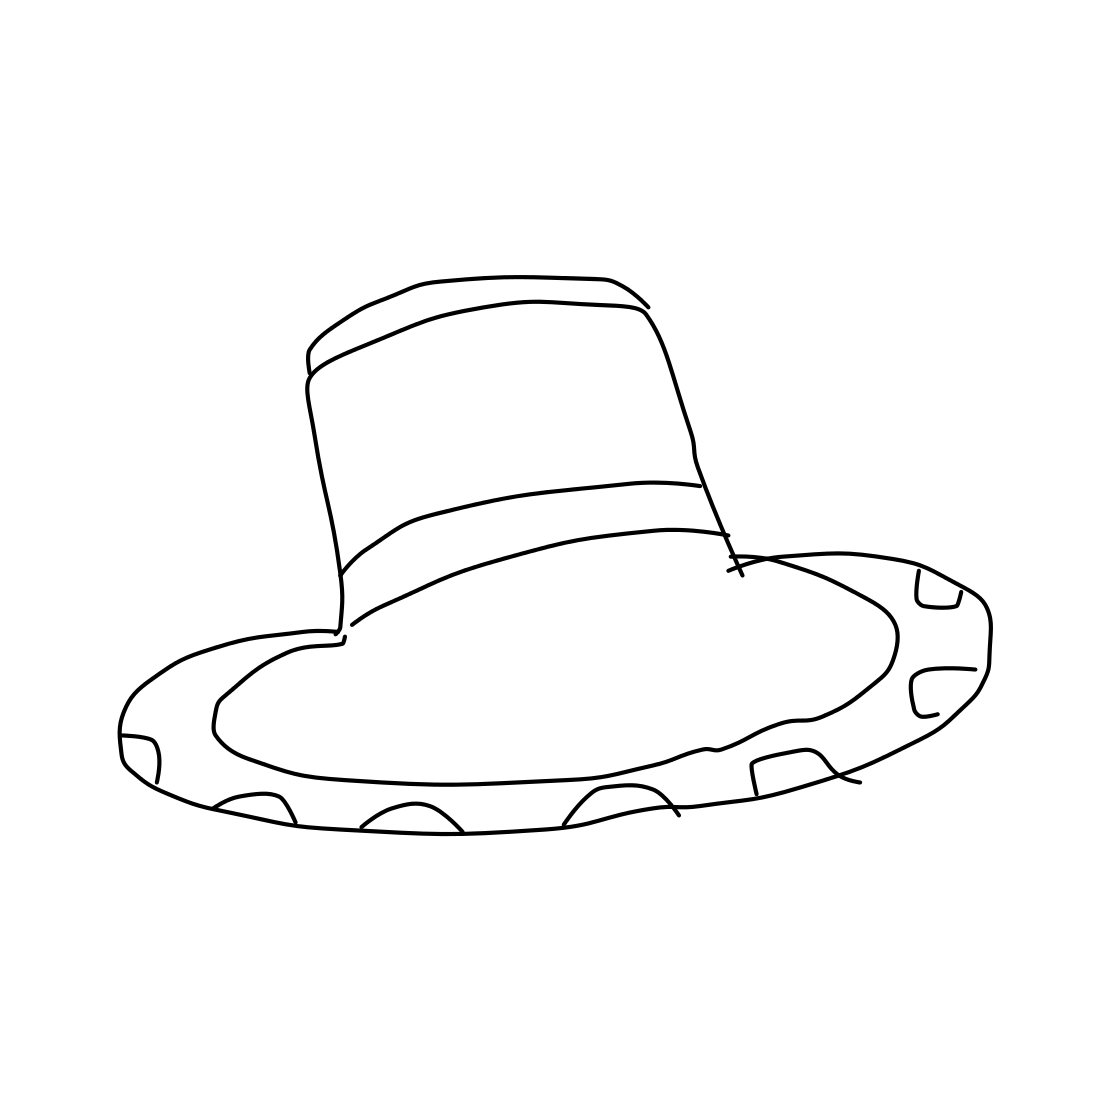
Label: hat